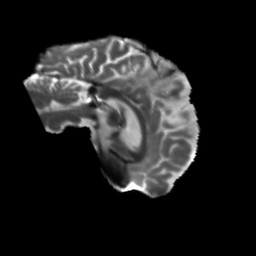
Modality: T2w
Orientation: sagittal
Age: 56
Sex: male
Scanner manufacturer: siemens
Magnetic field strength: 3 T
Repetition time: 5.25 s
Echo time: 0.08 s